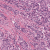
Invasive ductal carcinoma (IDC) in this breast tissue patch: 1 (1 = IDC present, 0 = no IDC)